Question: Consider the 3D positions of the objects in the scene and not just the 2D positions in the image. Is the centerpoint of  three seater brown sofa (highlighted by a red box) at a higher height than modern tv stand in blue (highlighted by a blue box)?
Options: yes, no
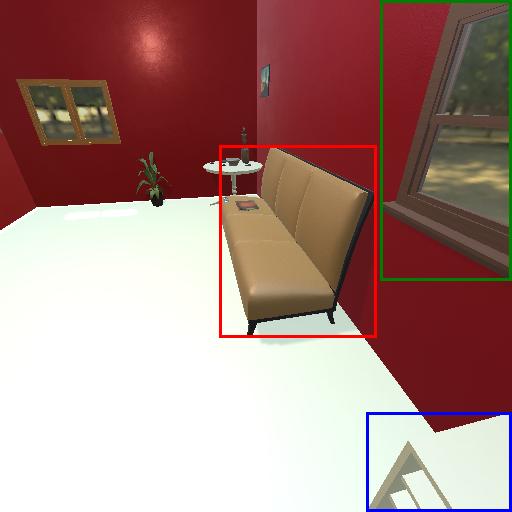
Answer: yes